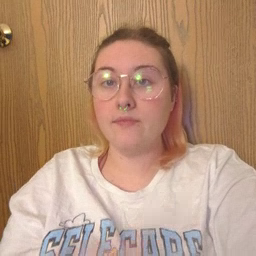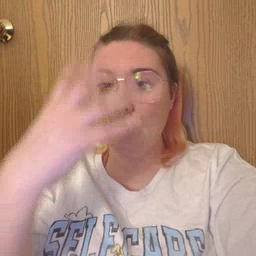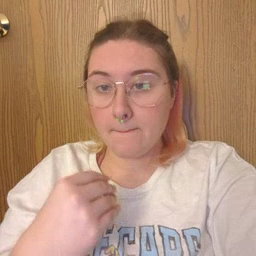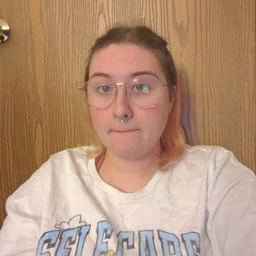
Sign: nap